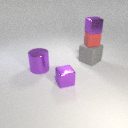
large gray rubber cube to the right of small purple metal cube